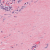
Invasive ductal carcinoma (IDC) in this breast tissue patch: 1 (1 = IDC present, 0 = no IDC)